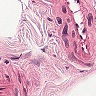
Metastatic tissue present: no